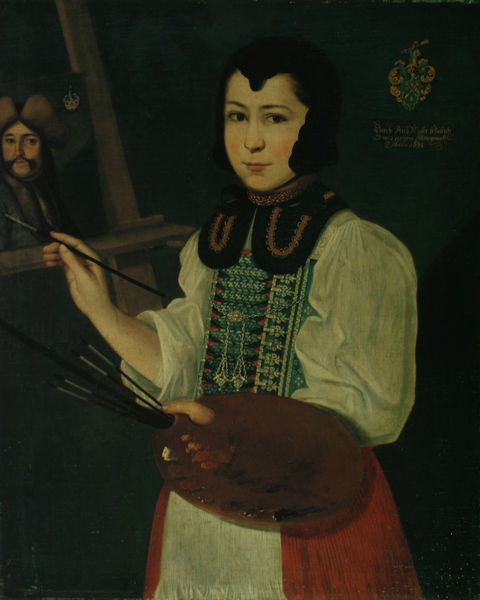
Titel: Selbstbildnis
Künstler: Anna Waser
Standort: Zürich
Institution: Kunsthaus
Schlagwörter: blau, dunkel, gemälde, hand, kopf, körper, mann, schatten, weiß, gelb, grün, menschen, mädchen, ocker, braun, brust, daumen, finger, frau, frisur, haar, hell, hintergrund, holz, hut, hüte, kleid, kleider, licht, mund, nase, ohr, raum, schmuck, schwarz, stirn, zimmer, ölbild, blick, dame, rot, tuch, beige, haube, malerei, muster, ornament, rock, bart, gesichter, hemd, jung, kappe, mütze, mützen, schnurrbart, wand, arm, arme, augen, blass, bluse, falten, gesicht, halten, helld, kleidung, kragen, mensch, rahmen, stehen, weit, ärmel, bild, bildnis, blicken, hals, herr, holland, innenraum, möbel, niederlande, portrait, porträt, schauen, signatur, öl, pastos, auge, bestickt, dunkelheit, figur, gewand, gold, haare, interieur, pose, stickerei, stoff, stoffe, personen, person, augenbrauen, brustbild, hübsch, kinn, lippe, lippen, ohren, puffärmel, renaissance, rosa, rouge, schulter, traurig, lächeln, schürze, schrift, wangen, bilderrahmen, haltung, mieder, russland, farben, kette, mauer, farbe, könig, duktus, falte, münder, nasen, ernst, inschrift, brauen, pupillen, aufrecht, verzierung, atelier, maler, malerin, staffelei, bauch, junge, nachdenklich, rüschen, teint, wange, ölfarbe, ölfarben, augenbraue, schnauzbart, selbstporträt, weste, freude, wände, posen, knabe, künstler, portait, text, beschriftung, selbstbildnis, leinwand, stand, herrscher, künstlerin, malen, palette, pinsel, fürst, pupille, braue, tracht, wappen, selbstportrait, mauern, bleich, bild im bild, textil, turban, dirndl, tradition, sultan, bund, russisch, geschmückt, farbpalette, folklore, malt, skandinavien, haptik, schulterstück, russin, familienwappen, selbstbild, selbstprotrait, blse, bliuck, holzstaffelei, pinstel, schuurz, wädne, freundliche, bild#, portraitmalerin